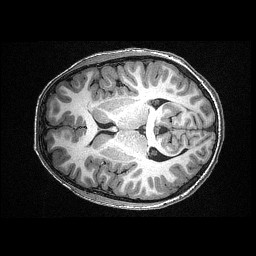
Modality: T1w
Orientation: axial
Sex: male
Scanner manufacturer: siemens
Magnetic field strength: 3 T
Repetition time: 2.3 s
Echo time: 0.00336 s